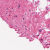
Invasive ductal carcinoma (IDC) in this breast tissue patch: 0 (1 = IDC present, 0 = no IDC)